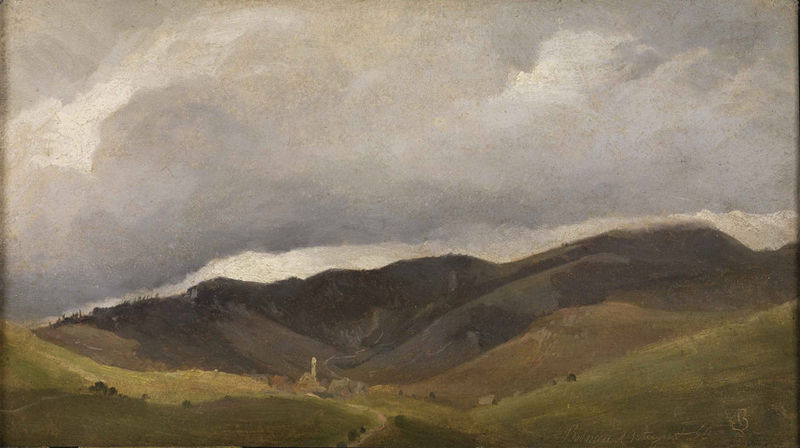
Titel: Blick auf das Herzogenhorn bei Bernau
Künstler: Eugen  Bracht
Standort: Karlsruhe
Institution: Staatliche Kunsthalle Karlsruhe
Schlagwörter: baum, berg, blau, dunkel, gemälde, gewitter, himmel, schatten, wolken, aquarell, bäume, gelb, grün, impressionismus, kirchturm, landschaft, ocker, stadt, abend, braun, grau, licht, schwarz, strasse, szene, weiss, gebäude, gras, weg, wiese, wolke, beige, malerei, bild, signatur, öl, ebene, feld, felder, horizont, häuser, hügel, natur, weide, wind, büsche, kirche, pfad, sonne, wege, wiesen, realismus, tal, wald, turm, bewölkt, berge, gebirge, gipfel, dorf, bergkette, dunkelgrün, nebel, violett, landschaftsmalerei, wasserfarbe, berglandschaft, bauernhof, signiert, romantik, sturm, unwetter, wetter, blue, church, oil, white, black, country, dark, gray, green, grey, painting, yellow, brown, stimmung, tiefe, panorama, regen, täler, schluchten, bläulich, leinwand, trüb, cloud, clouds, rock, sky, tree, building, hill, hills, house, landscape, mountain, mountains, nature, malerie, horizon, houses, sun, tower, trees, village, grad, bergzug, naturalistisch, grass, light, bushes, path, road, purple, shadow, gebierge, cloudy, storm, scene, abstract, meadow, sunlight, rural, valley, pastoral, buildings, rain, krichturm, bush, farm, ocke, lighthouse, hochebene, fields, shadows, schattten, canvas, simple, spire, contrast, ggrau, tan, rainy, impessionismus, countryside, lichtstreifen, rge, be, settlement, s, mountians, curve, muted, gebire, gloomy, creek, initial, vast, clear sky, hilltops, track, 1837, gemädel, open space, expanse, dorf#kirche, villiage, dale, farmland, gebirgspas, alpüen, scnene, initialeb, droad, 흐림, 산, 구름, 나무, 들판, 풍경, 어둠, 노을, 비, 길, umegbung, naturalistisc